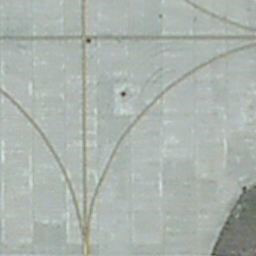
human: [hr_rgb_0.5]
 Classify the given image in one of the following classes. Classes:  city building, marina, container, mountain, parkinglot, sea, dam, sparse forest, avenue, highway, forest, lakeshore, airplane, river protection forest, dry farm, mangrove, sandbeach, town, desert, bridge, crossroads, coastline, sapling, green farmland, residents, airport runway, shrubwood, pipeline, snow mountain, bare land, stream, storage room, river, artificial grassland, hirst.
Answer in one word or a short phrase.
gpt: airport runway